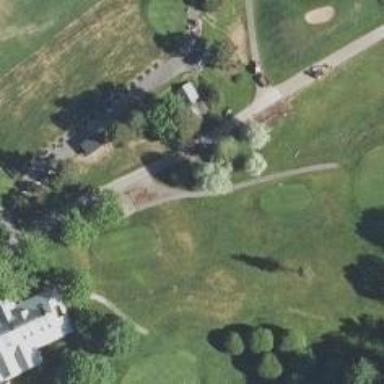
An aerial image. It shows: Path designated for golf carts.